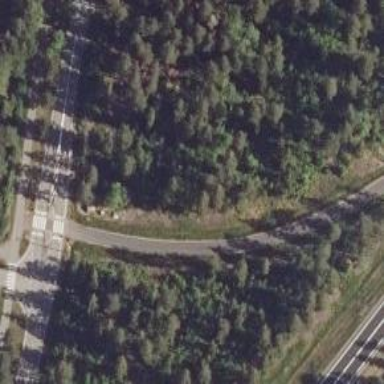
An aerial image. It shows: Cycleway.